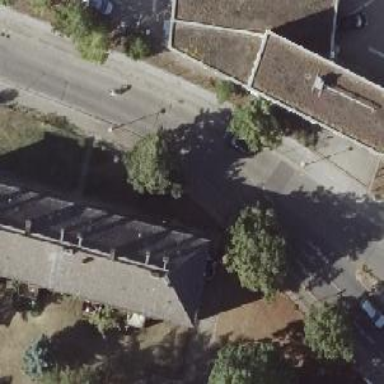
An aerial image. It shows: Residential road with concrete surface and separate sidewalk.